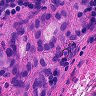
Metastatic tissue present: yes